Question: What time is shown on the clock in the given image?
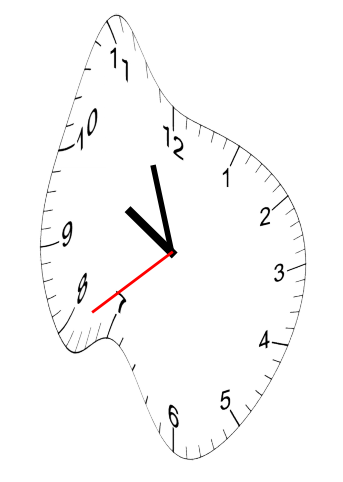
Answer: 09:56:39